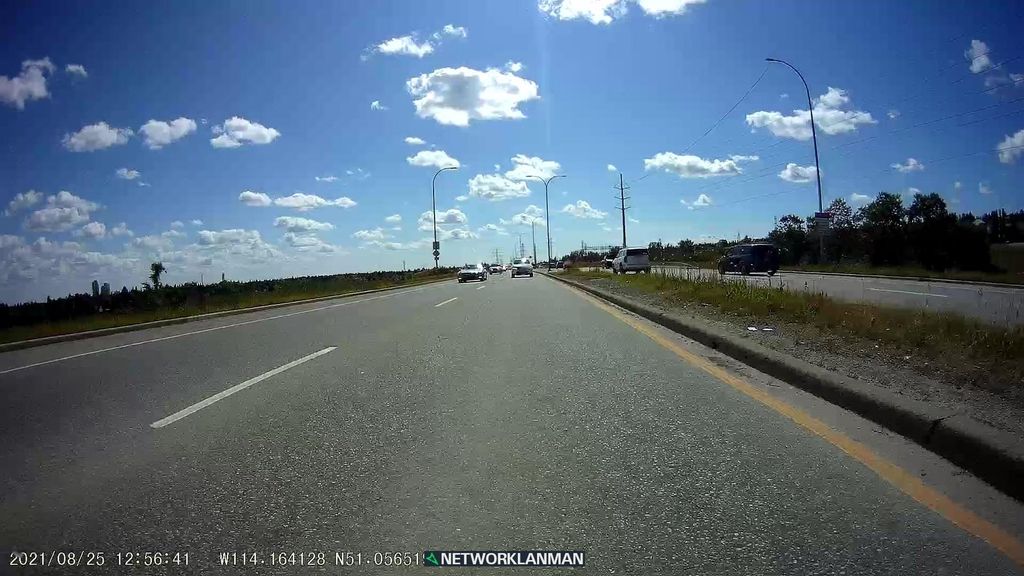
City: calgary